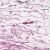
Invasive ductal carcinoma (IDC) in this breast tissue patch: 0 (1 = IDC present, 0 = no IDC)